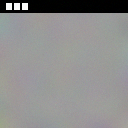
Screen state: on